Question: I want to play a gif animation and this view will move on the screen every second, but if I start an activity I need to add this view again and the position will change.
See the attached image below. I need to stick this over every view. Any way to do it?

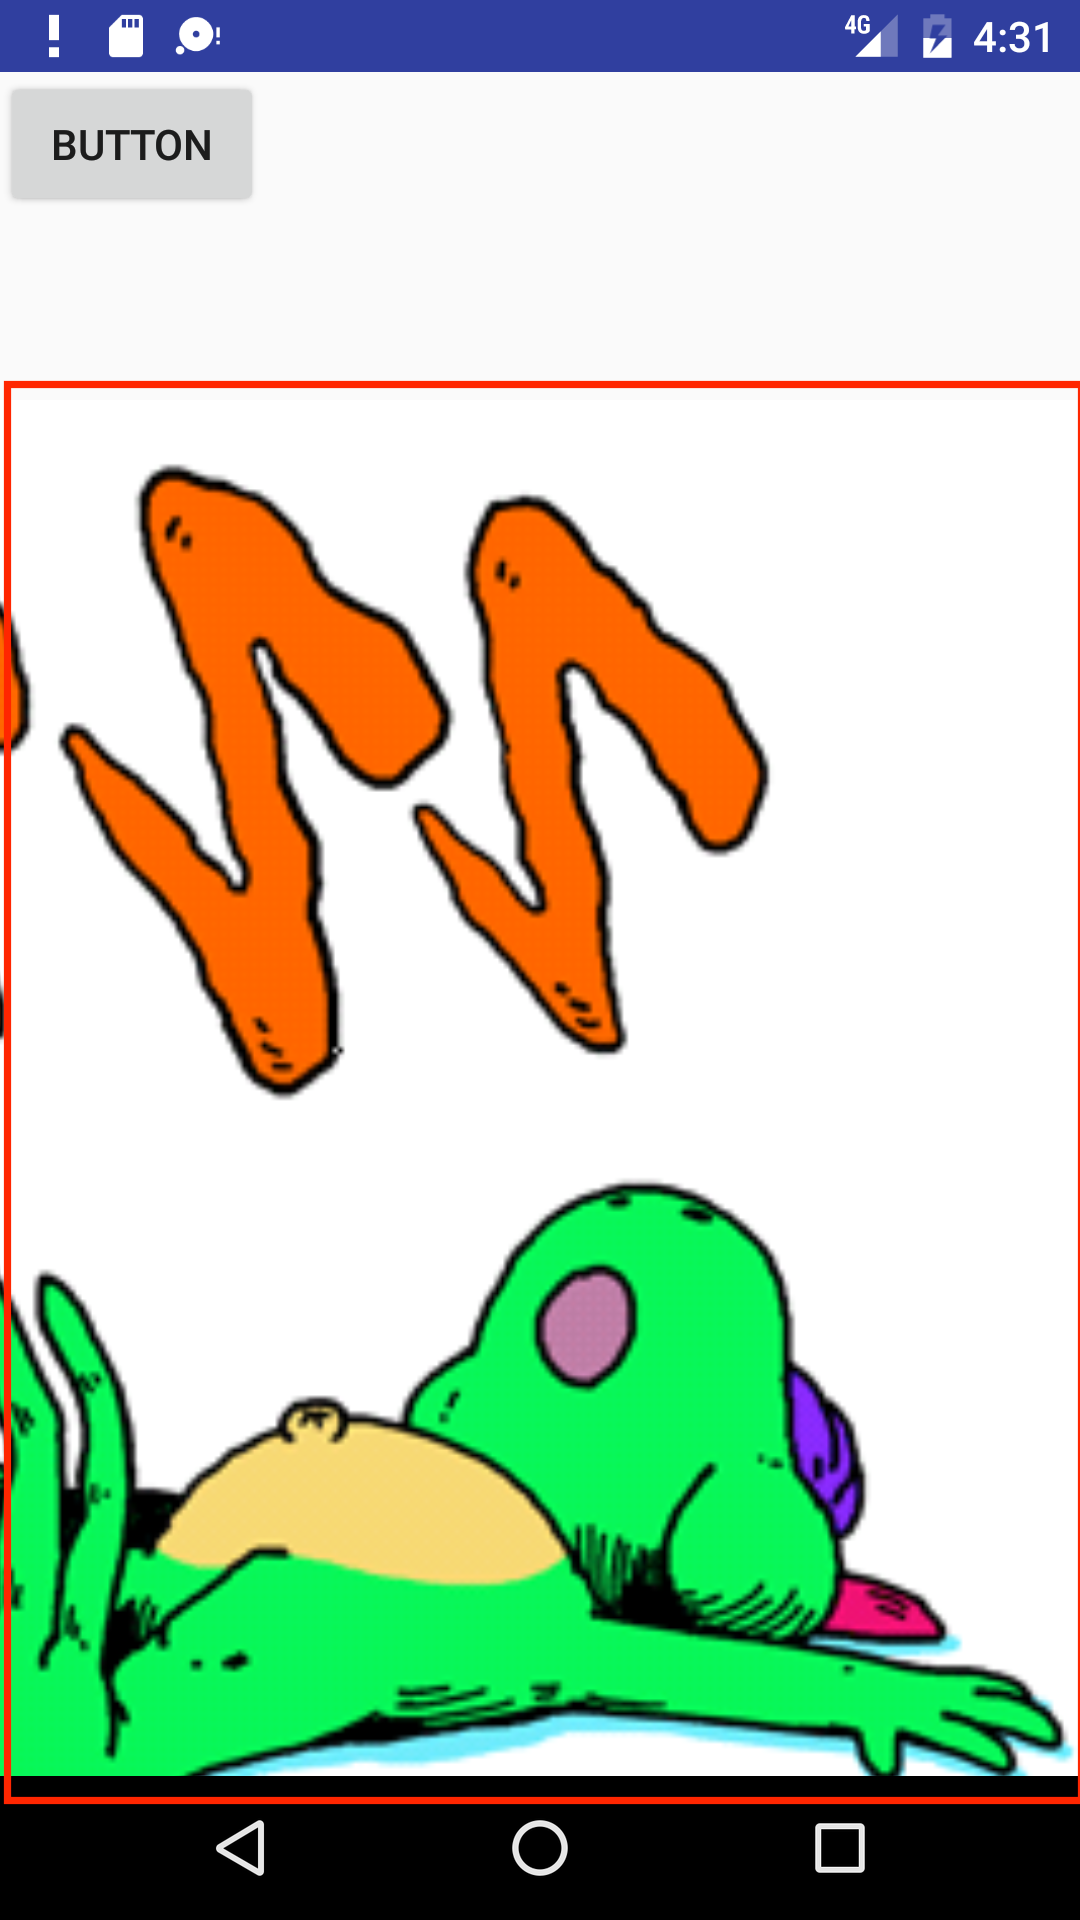
Answer: Create one BaseActivity for all activities in your app to show Overlay View or Layout.
you can inherit BaseActivity on other Activity
You can add gif supported views or layouts
for example i added overlay_layout in my showOverlay method.
you can call showOverlay method where ever you want to show and you can remove with removeOverlay with conditions.
Please note that showOverlay and removeOverlay should be in BaseActivity
'''
void showOverlay(){
LayoutInflater inflater = activity.getLayoutInflater();
layout = inflater.inflate(R.layout.overlay_layout, null);
WindowManager.LayoutParams params = new WindowManager.LayoutParams();
params.gravity = Gravity.BOTTOM;
params.height = WindowManager.LayoutParams.WRAP_CONTENT;
params.width = WindowManager.LayoutParams.WRAP_CONTENT;
params.type = WindowManager.LayoutParams.TYPE_APPLICATION;
final WindowManager mWindowManager = (WindowManager);
activity.getApplicationContext().getSystemService(Context.WINDOW_SERVICE);
mWindowManager.addView(layout, params);
}
void removeOverlay(){
windowManager.removeView(view);
}
'''